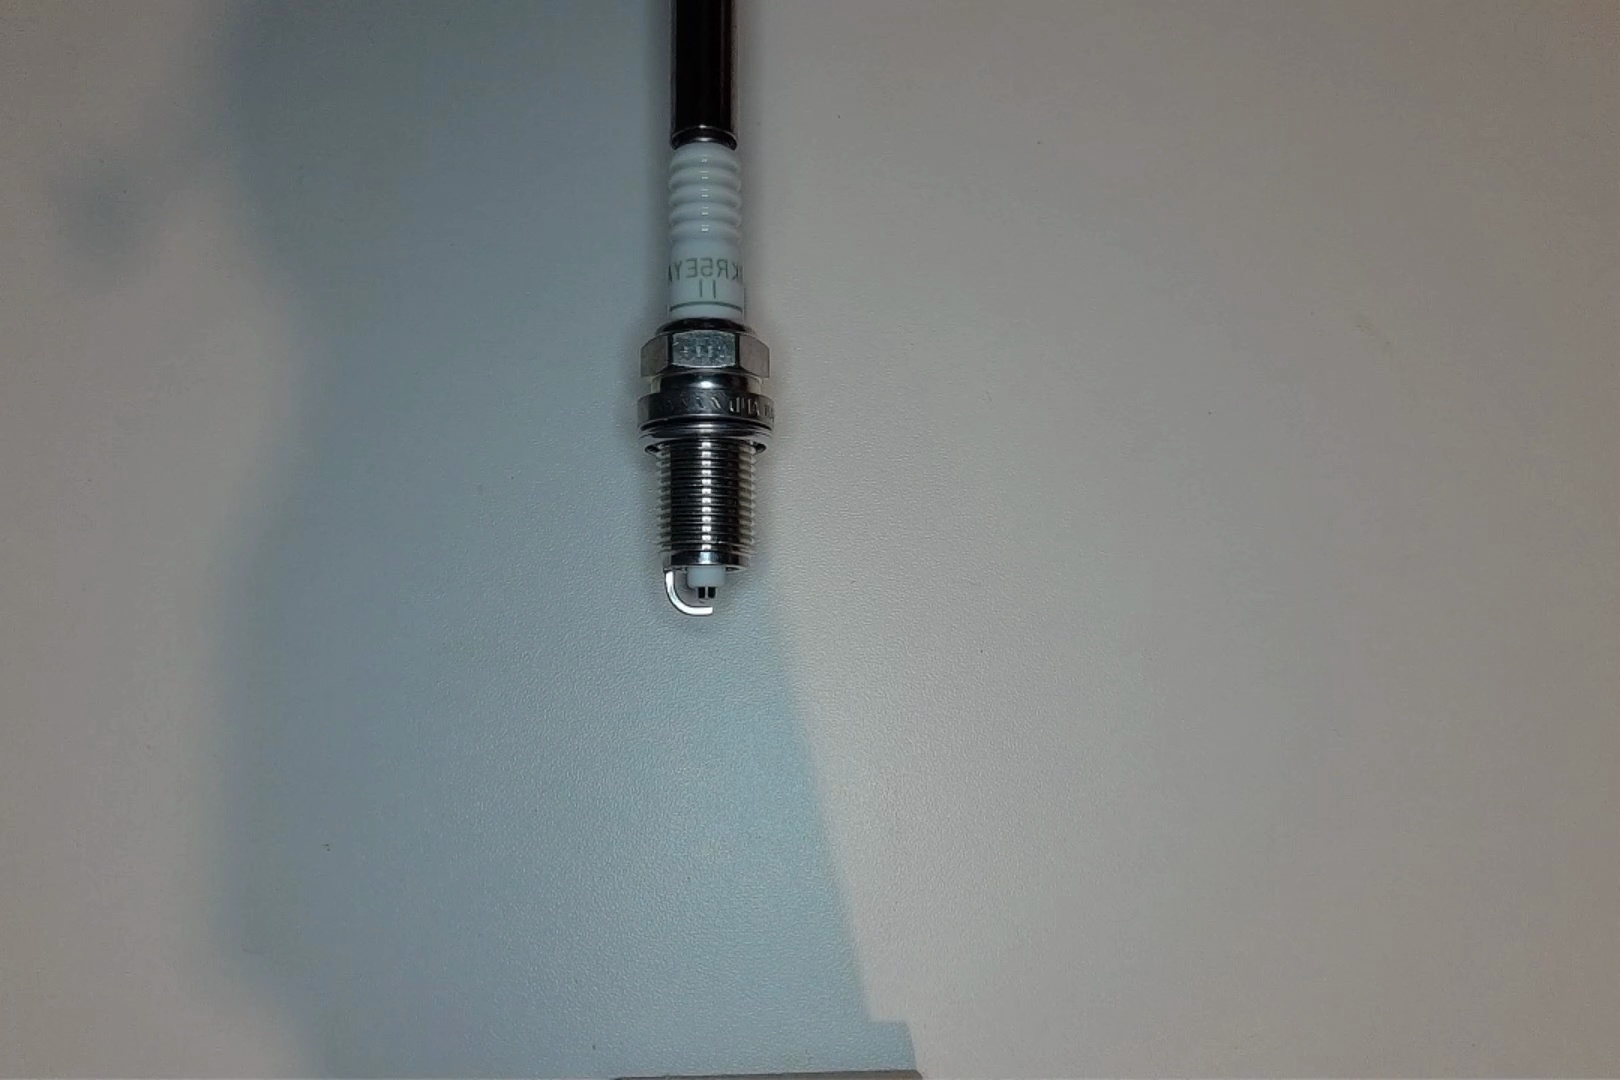
Label: normal